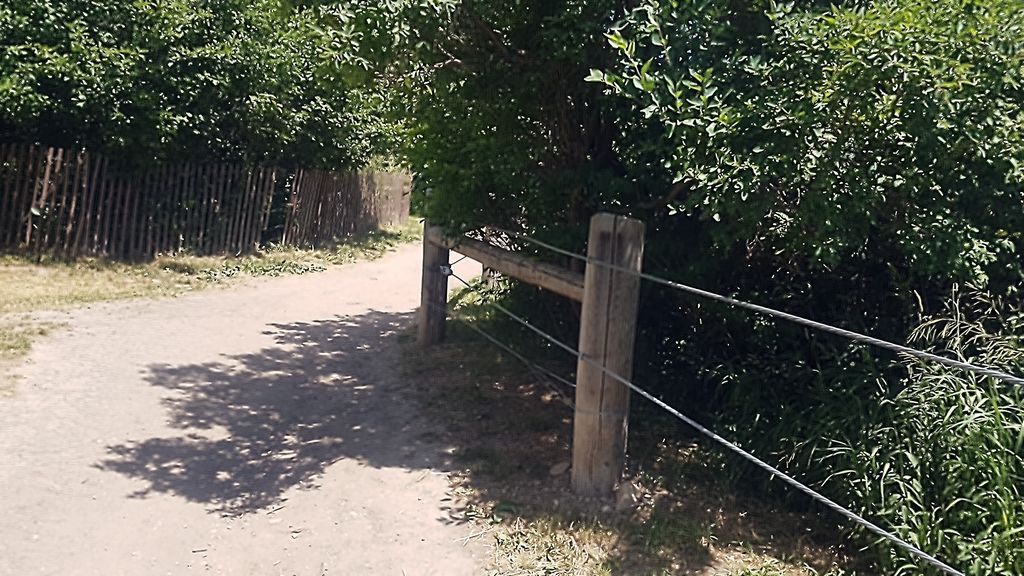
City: toronto